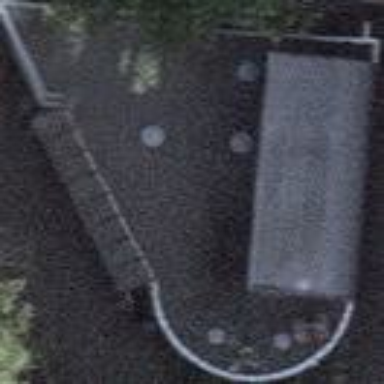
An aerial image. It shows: Kiosk located within building.